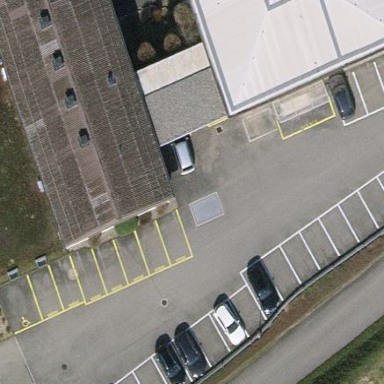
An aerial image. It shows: Parking area.